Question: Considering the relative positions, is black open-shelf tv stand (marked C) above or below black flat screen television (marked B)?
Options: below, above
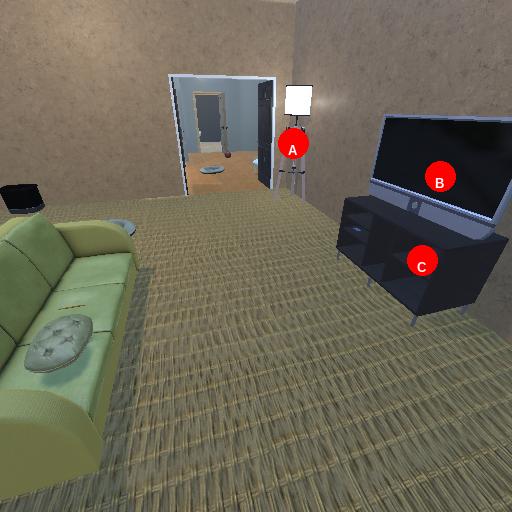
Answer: below